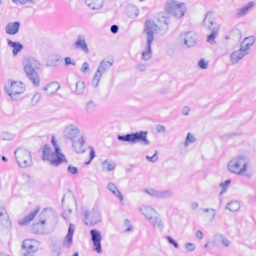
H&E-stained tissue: Breast